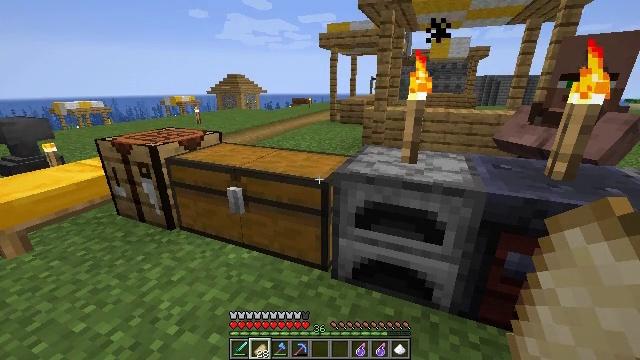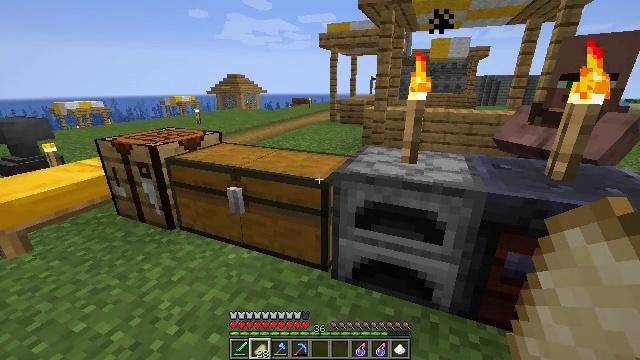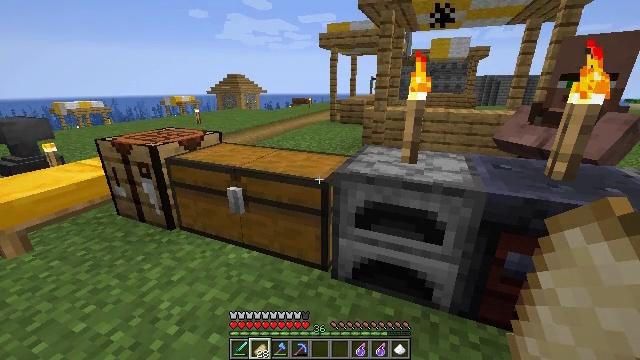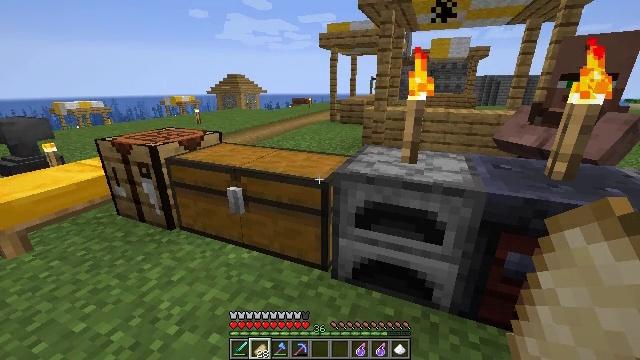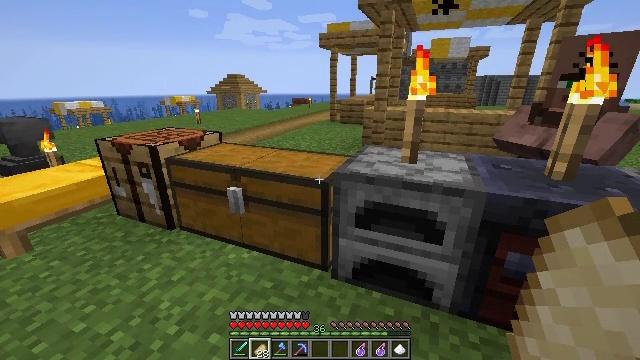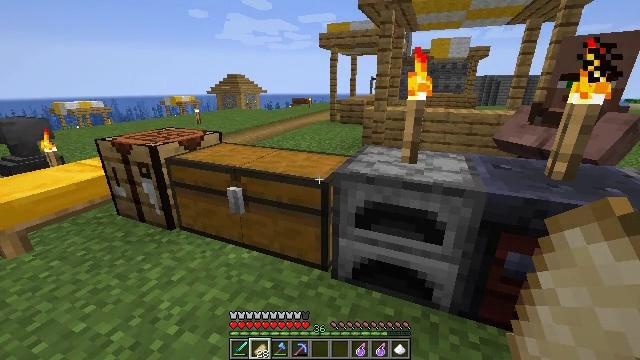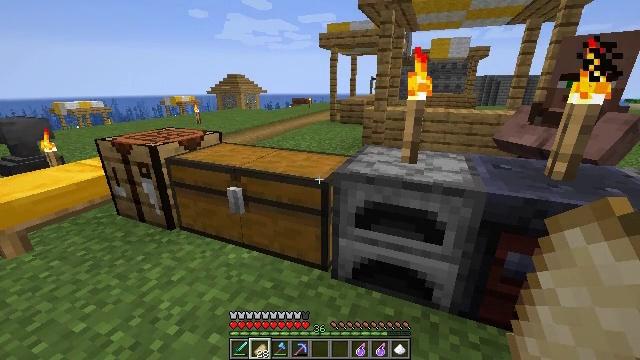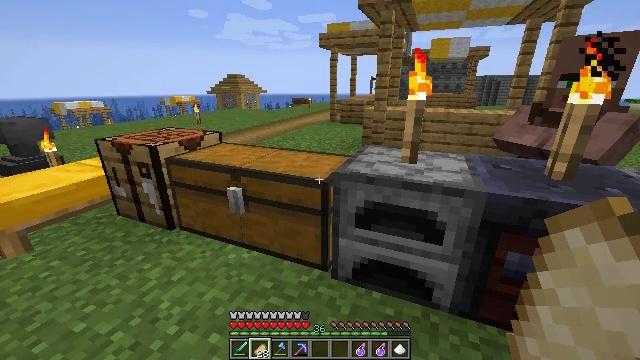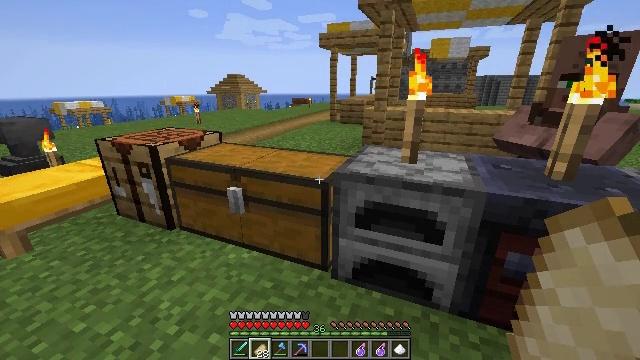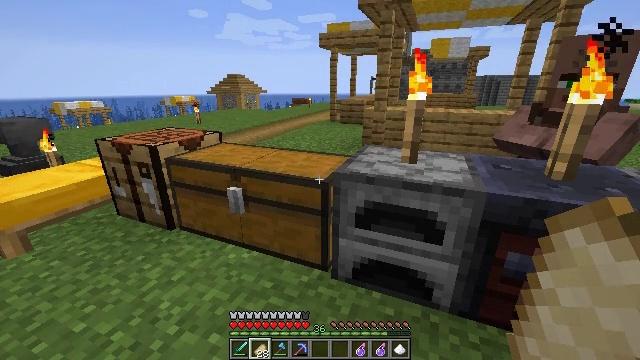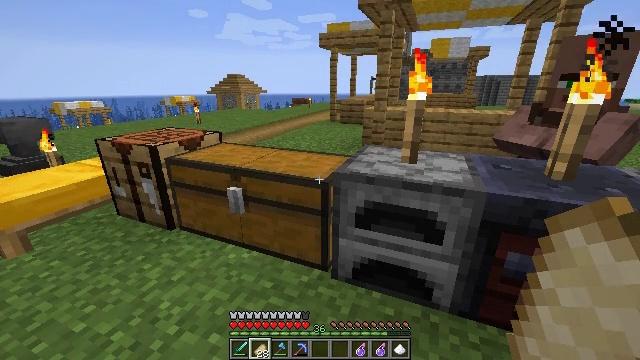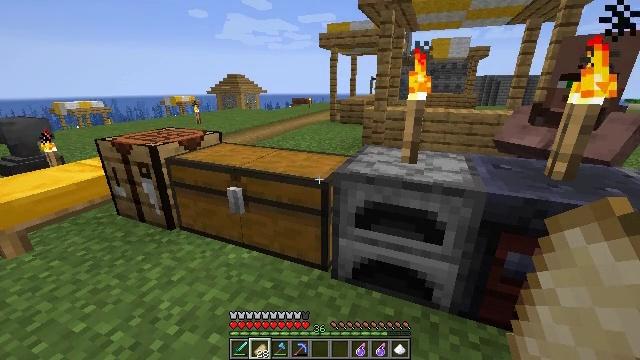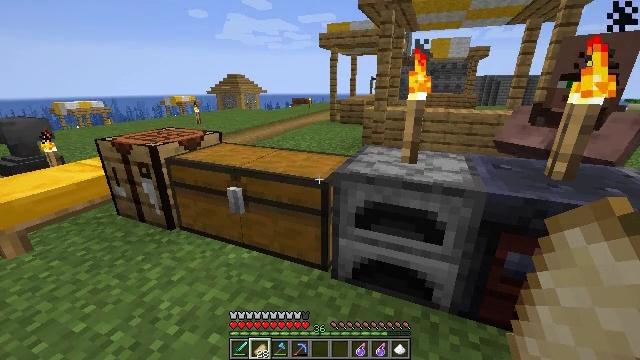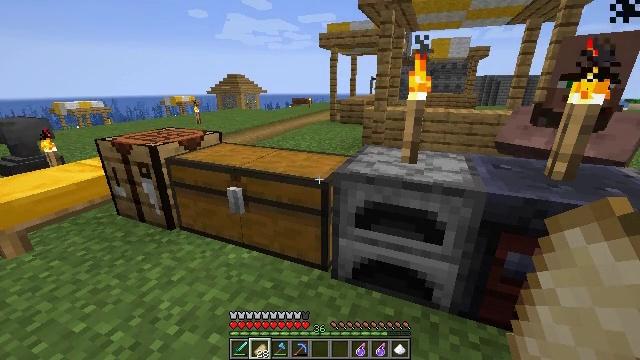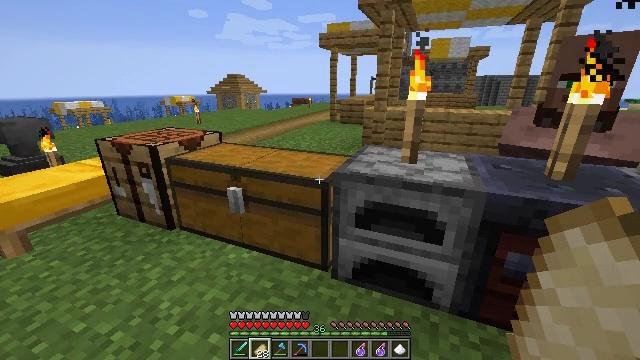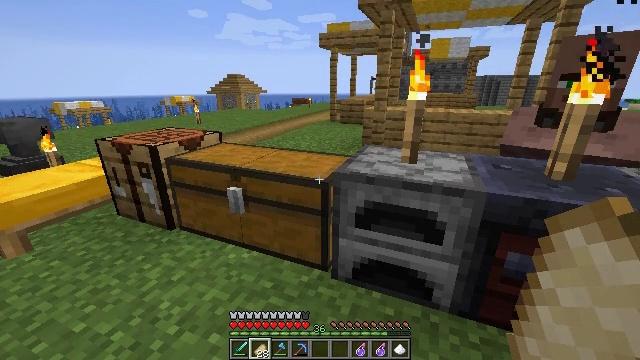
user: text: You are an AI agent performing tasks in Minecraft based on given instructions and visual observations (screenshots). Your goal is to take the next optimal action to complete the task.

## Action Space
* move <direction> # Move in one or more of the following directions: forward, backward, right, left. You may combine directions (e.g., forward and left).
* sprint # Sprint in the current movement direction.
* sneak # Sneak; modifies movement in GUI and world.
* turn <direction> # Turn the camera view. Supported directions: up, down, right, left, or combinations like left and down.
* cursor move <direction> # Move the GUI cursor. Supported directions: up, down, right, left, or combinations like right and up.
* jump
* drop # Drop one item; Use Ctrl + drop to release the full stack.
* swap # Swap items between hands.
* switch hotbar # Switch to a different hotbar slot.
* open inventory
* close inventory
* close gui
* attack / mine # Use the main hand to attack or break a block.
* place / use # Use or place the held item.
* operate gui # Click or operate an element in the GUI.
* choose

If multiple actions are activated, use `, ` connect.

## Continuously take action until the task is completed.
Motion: motion action
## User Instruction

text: Craft a fermented spider eye.
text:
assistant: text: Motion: no_op
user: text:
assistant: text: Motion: no_op
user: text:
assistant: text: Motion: no_op
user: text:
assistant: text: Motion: no_op
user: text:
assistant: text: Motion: no_op
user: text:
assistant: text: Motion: no_op
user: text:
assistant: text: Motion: no_op
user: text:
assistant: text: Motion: no_op
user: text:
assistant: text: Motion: no_op
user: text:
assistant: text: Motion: no_op
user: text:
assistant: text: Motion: no_op
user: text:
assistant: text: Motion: no_op
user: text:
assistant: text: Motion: no_op
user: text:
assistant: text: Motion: no_op
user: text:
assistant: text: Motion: no_op
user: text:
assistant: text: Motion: no_op
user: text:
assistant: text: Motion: no_op
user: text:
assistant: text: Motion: no_op
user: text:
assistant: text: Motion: no_op
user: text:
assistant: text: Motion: no_op
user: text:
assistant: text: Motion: no_op
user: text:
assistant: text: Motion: no_op
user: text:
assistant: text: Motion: no_op
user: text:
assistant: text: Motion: no_op
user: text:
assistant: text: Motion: no_op
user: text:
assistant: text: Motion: no_op
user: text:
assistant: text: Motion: no_op
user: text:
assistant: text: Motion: no_op
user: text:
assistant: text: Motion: no_op
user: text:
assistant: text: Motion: no_op